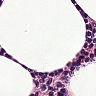
Metastatic tissue present: no